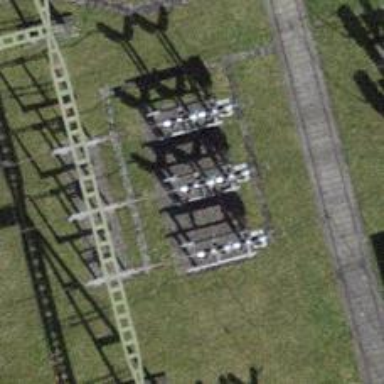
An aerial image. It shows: Switch for power supply.